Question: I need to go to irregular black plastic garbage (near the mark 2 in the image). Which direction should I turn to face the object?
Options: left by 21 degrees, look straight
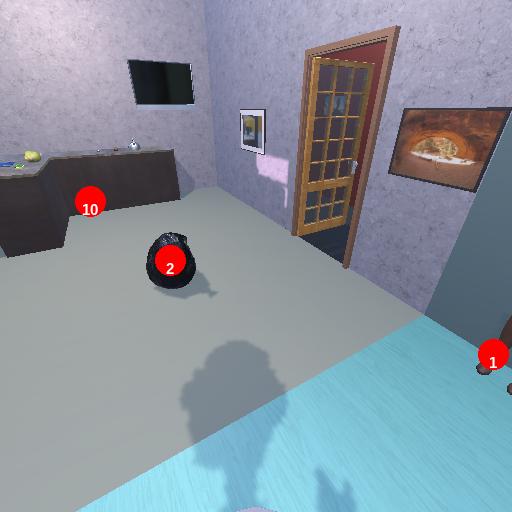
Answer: left by 21 degrees